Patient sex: M
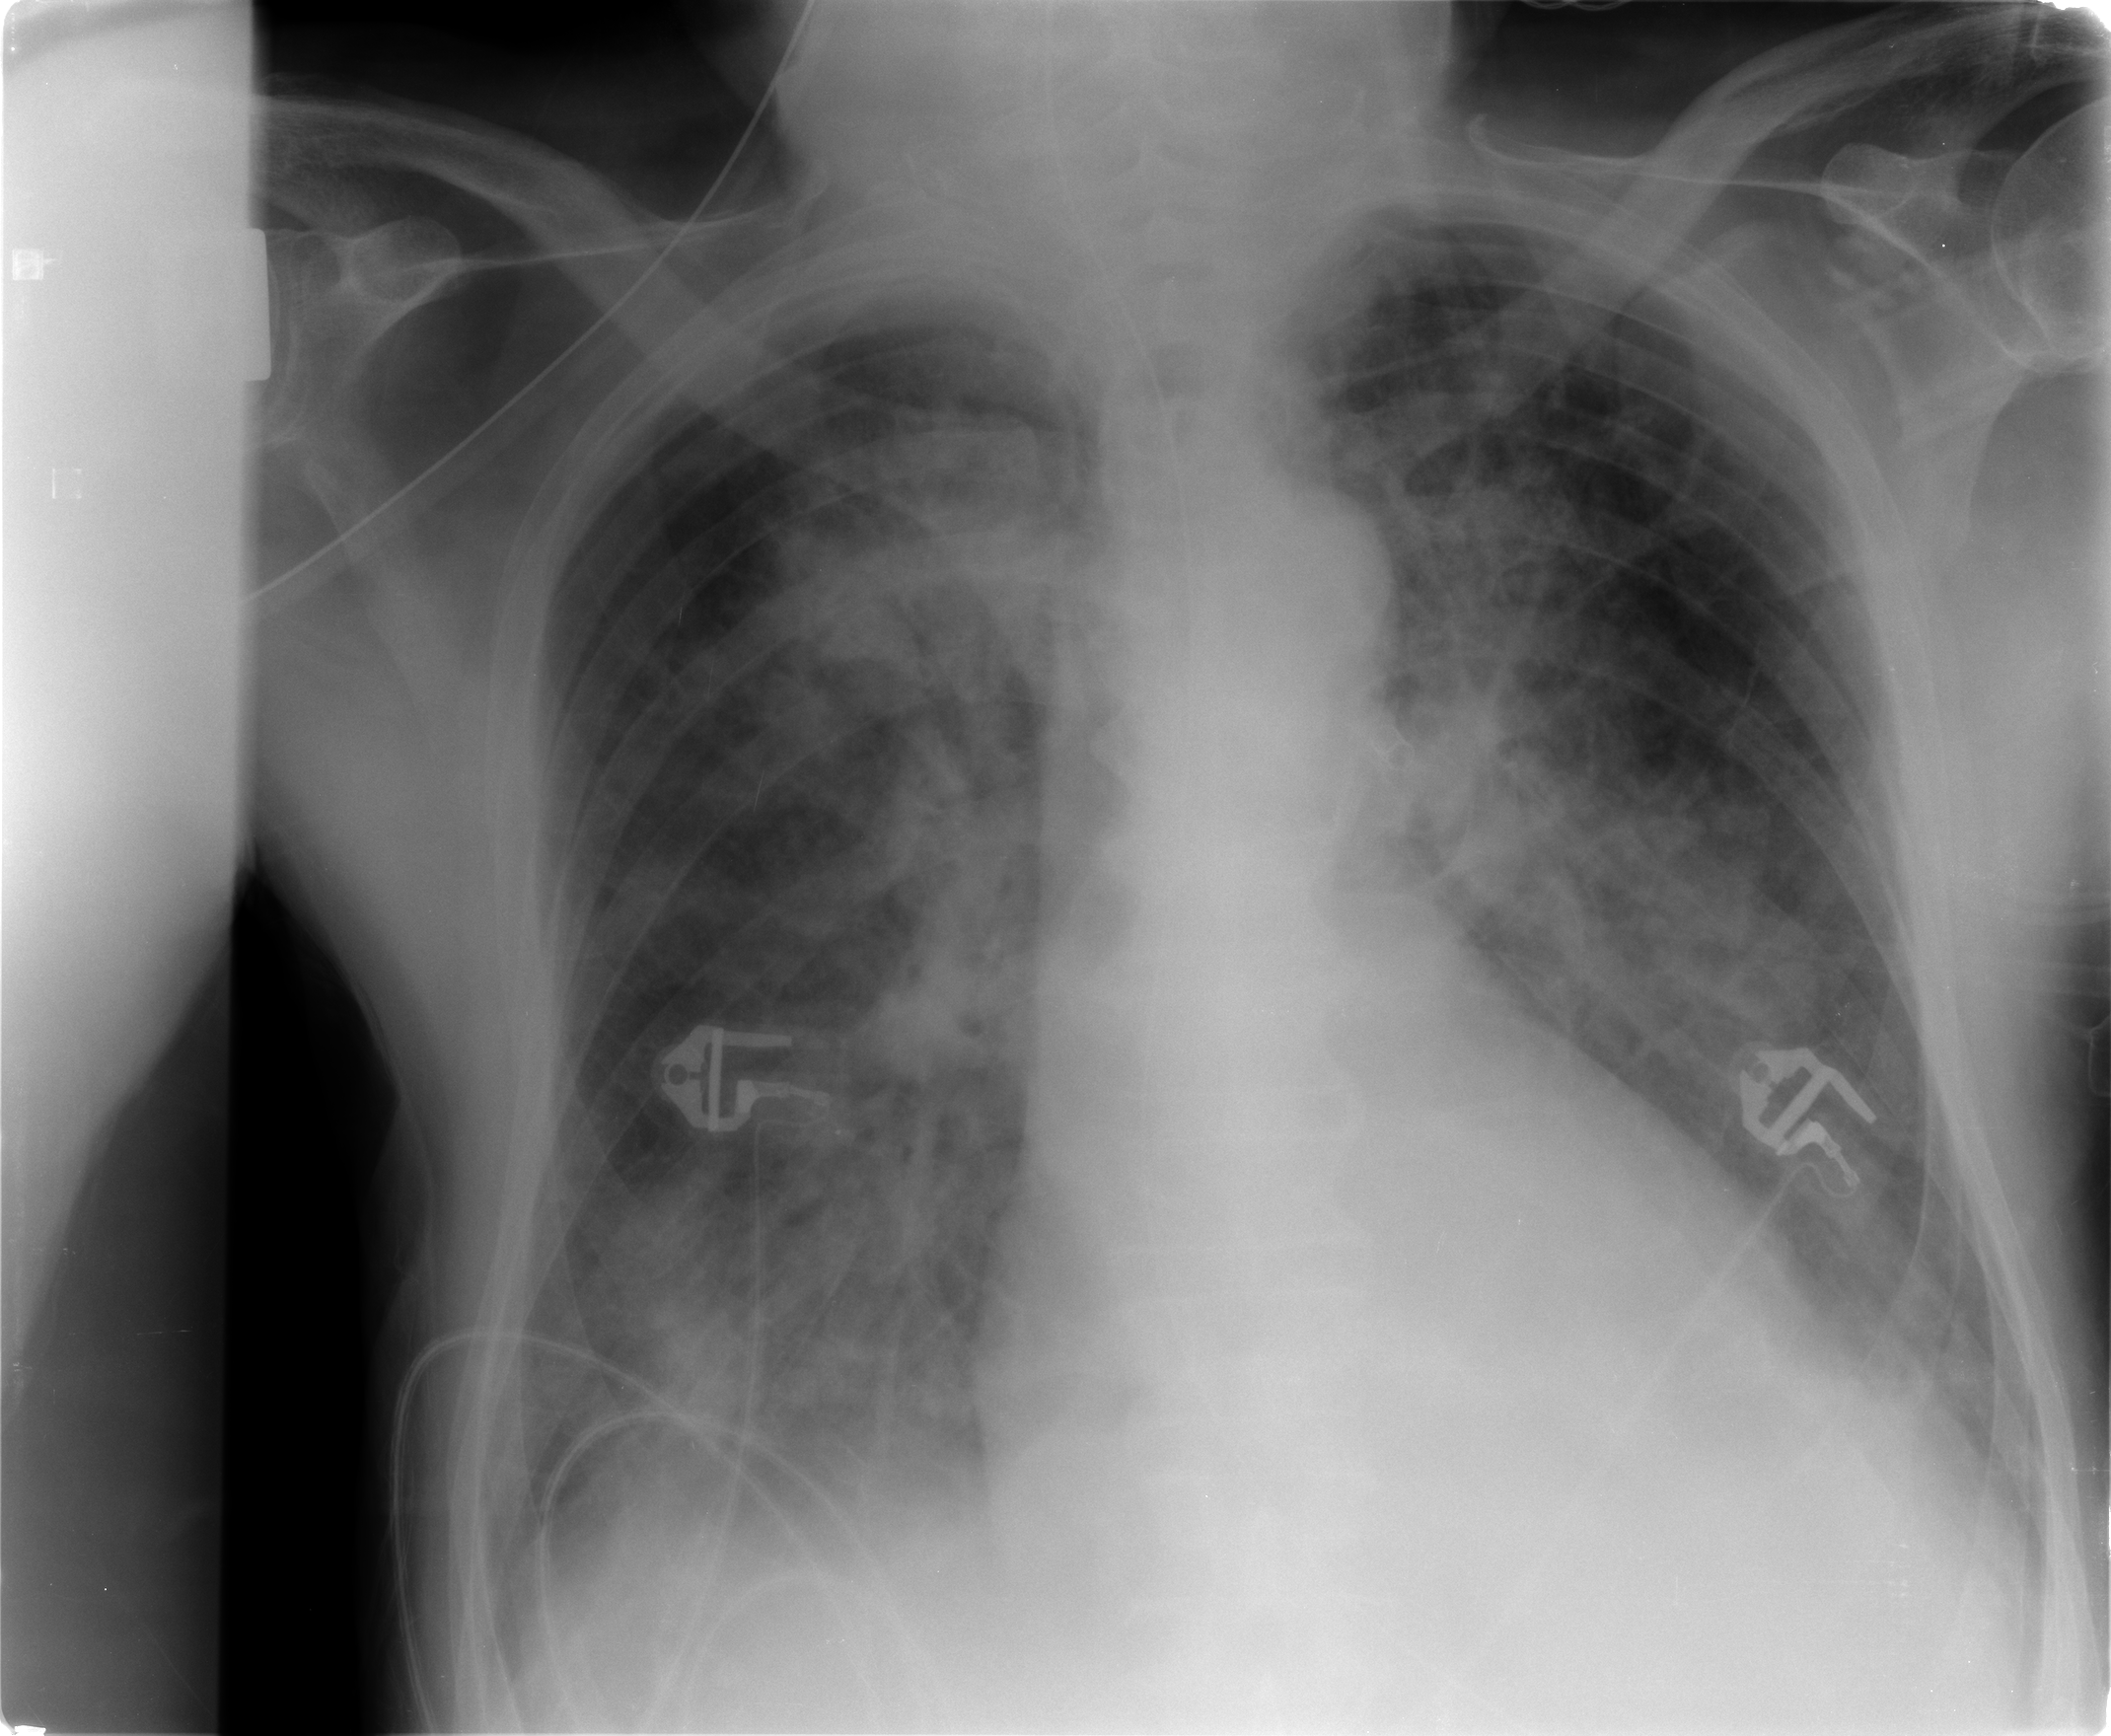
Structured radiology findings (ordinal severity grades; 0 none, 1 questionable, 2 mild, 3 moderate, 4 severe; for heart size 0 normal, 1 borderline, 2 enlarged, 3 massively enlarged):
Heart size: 2
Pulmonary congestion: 2
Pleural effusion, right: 2
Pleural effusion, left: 1
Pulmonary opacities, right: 3
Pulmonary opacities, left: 3
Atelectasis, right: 3
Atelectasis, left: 3